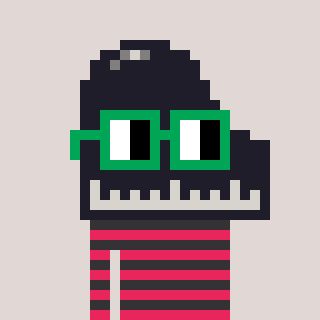
a pixel art character with square green glasses, a piano-shaped head and a grayscale-colored body on a warm background